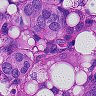
Metastatic tissue present: yes